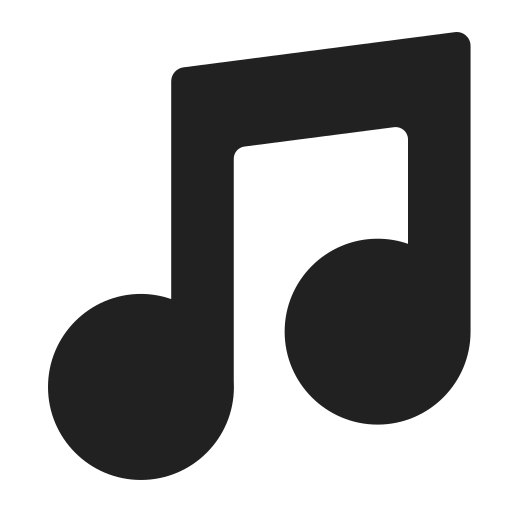
musical note high contrast